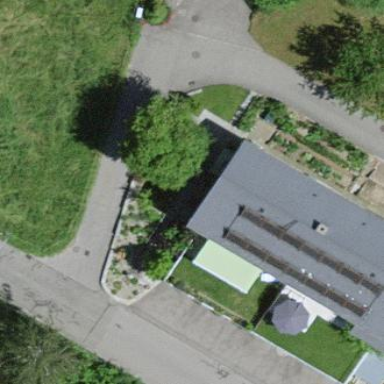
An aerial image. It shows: Simple and straightforward house.